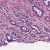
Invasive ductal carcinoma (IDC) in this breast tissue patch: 1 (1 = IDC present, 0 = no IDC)